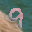
Label: 9